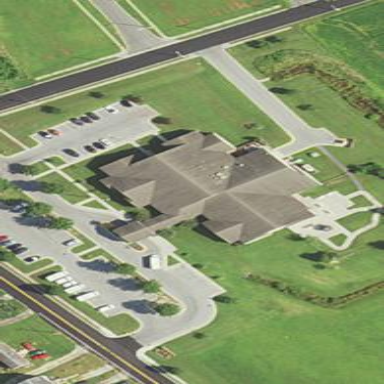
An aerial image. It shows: Office building.